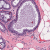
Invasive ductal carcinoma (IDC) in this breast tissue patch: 0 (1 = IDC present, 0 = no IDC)